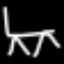
Label: chair